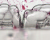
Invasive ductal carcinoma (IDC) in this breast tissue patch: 0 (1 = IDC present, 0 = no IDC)